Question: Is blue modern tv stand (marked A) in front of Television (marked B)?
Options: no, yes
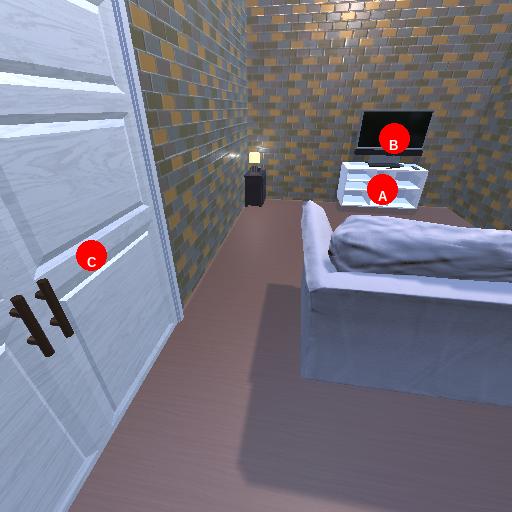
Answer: no